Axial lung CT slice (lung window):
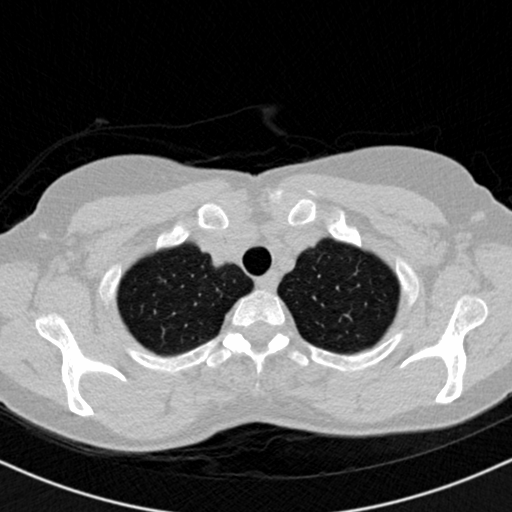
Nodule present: no